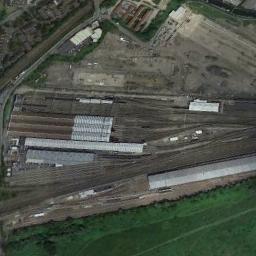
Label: railway_station